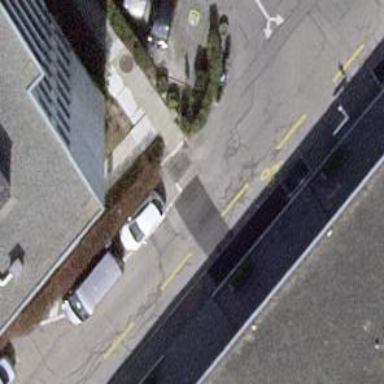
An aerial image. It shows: Residential road with asphalt surface. There is opposite lane cycleway on the left side.